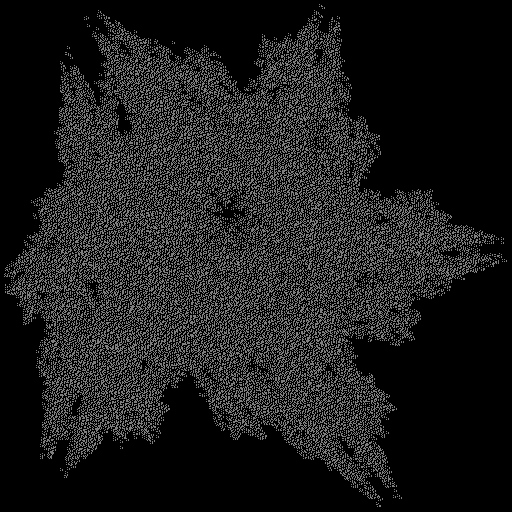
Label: bedder